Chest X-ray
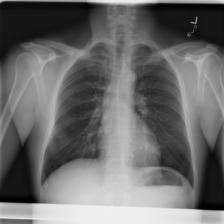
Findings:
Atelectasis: negative
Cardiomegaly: negative
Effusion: negative
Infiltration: negative
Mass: negative
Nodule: negative
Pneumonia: negative
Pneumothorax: negative
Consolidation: negative
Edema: negative
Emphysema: negative
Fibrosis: negative
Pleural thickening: negative
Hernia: negative